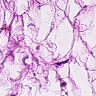
Metastatic tissue present: no